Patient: sex M, age 45
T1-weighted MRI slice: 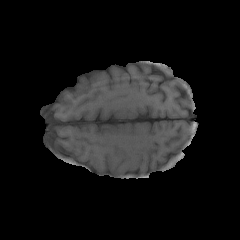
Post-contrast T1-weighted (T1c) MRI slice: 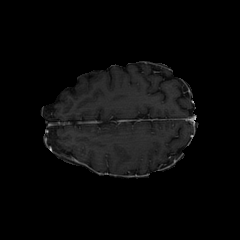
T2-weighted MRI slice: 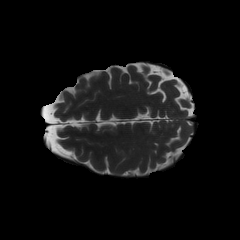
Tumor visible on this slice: no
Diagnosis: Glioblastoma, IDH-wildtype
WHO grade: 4